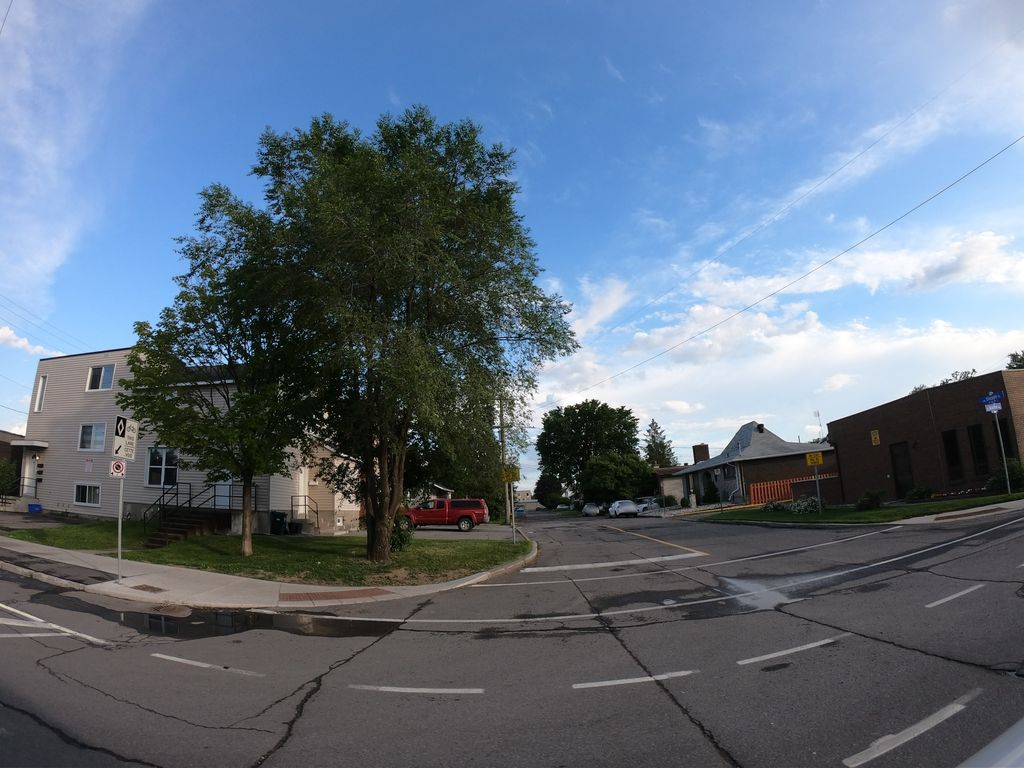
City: ottawa-gatineau